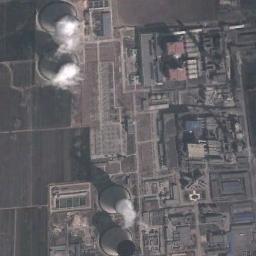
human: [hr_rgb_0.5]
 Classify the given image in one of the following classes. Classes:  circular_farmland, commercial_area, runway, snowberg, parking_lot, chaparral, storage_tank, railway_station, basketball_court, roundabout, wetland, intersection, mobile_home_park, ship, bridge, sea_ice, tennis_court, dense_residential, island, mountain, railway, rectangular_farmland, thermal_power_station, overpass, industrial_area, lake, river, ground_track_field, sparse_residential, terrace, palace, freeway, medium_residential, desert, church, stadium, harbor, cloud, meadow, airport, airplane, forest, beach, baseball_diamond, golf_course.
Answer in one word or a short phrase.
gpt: thermal_power_station